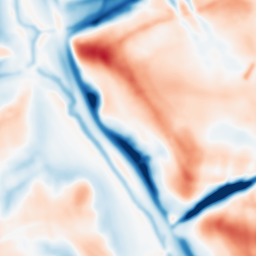
Category: multiscale
Decomposition family: dog_multiscale
Decomposition parameters: sigma_ratio: 1.4
n_scales: 6
base_sigma: 2
Upsampling method: bilinear
Upsampling parameters: scale: 8
Upsampling scale: 8